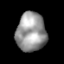
Tissue: lung
Cell type: Epithelial cells
Senescence score: 0.241
Nuclear area (px): 1125
Mean DAPI intensity: 152.627